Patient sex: F
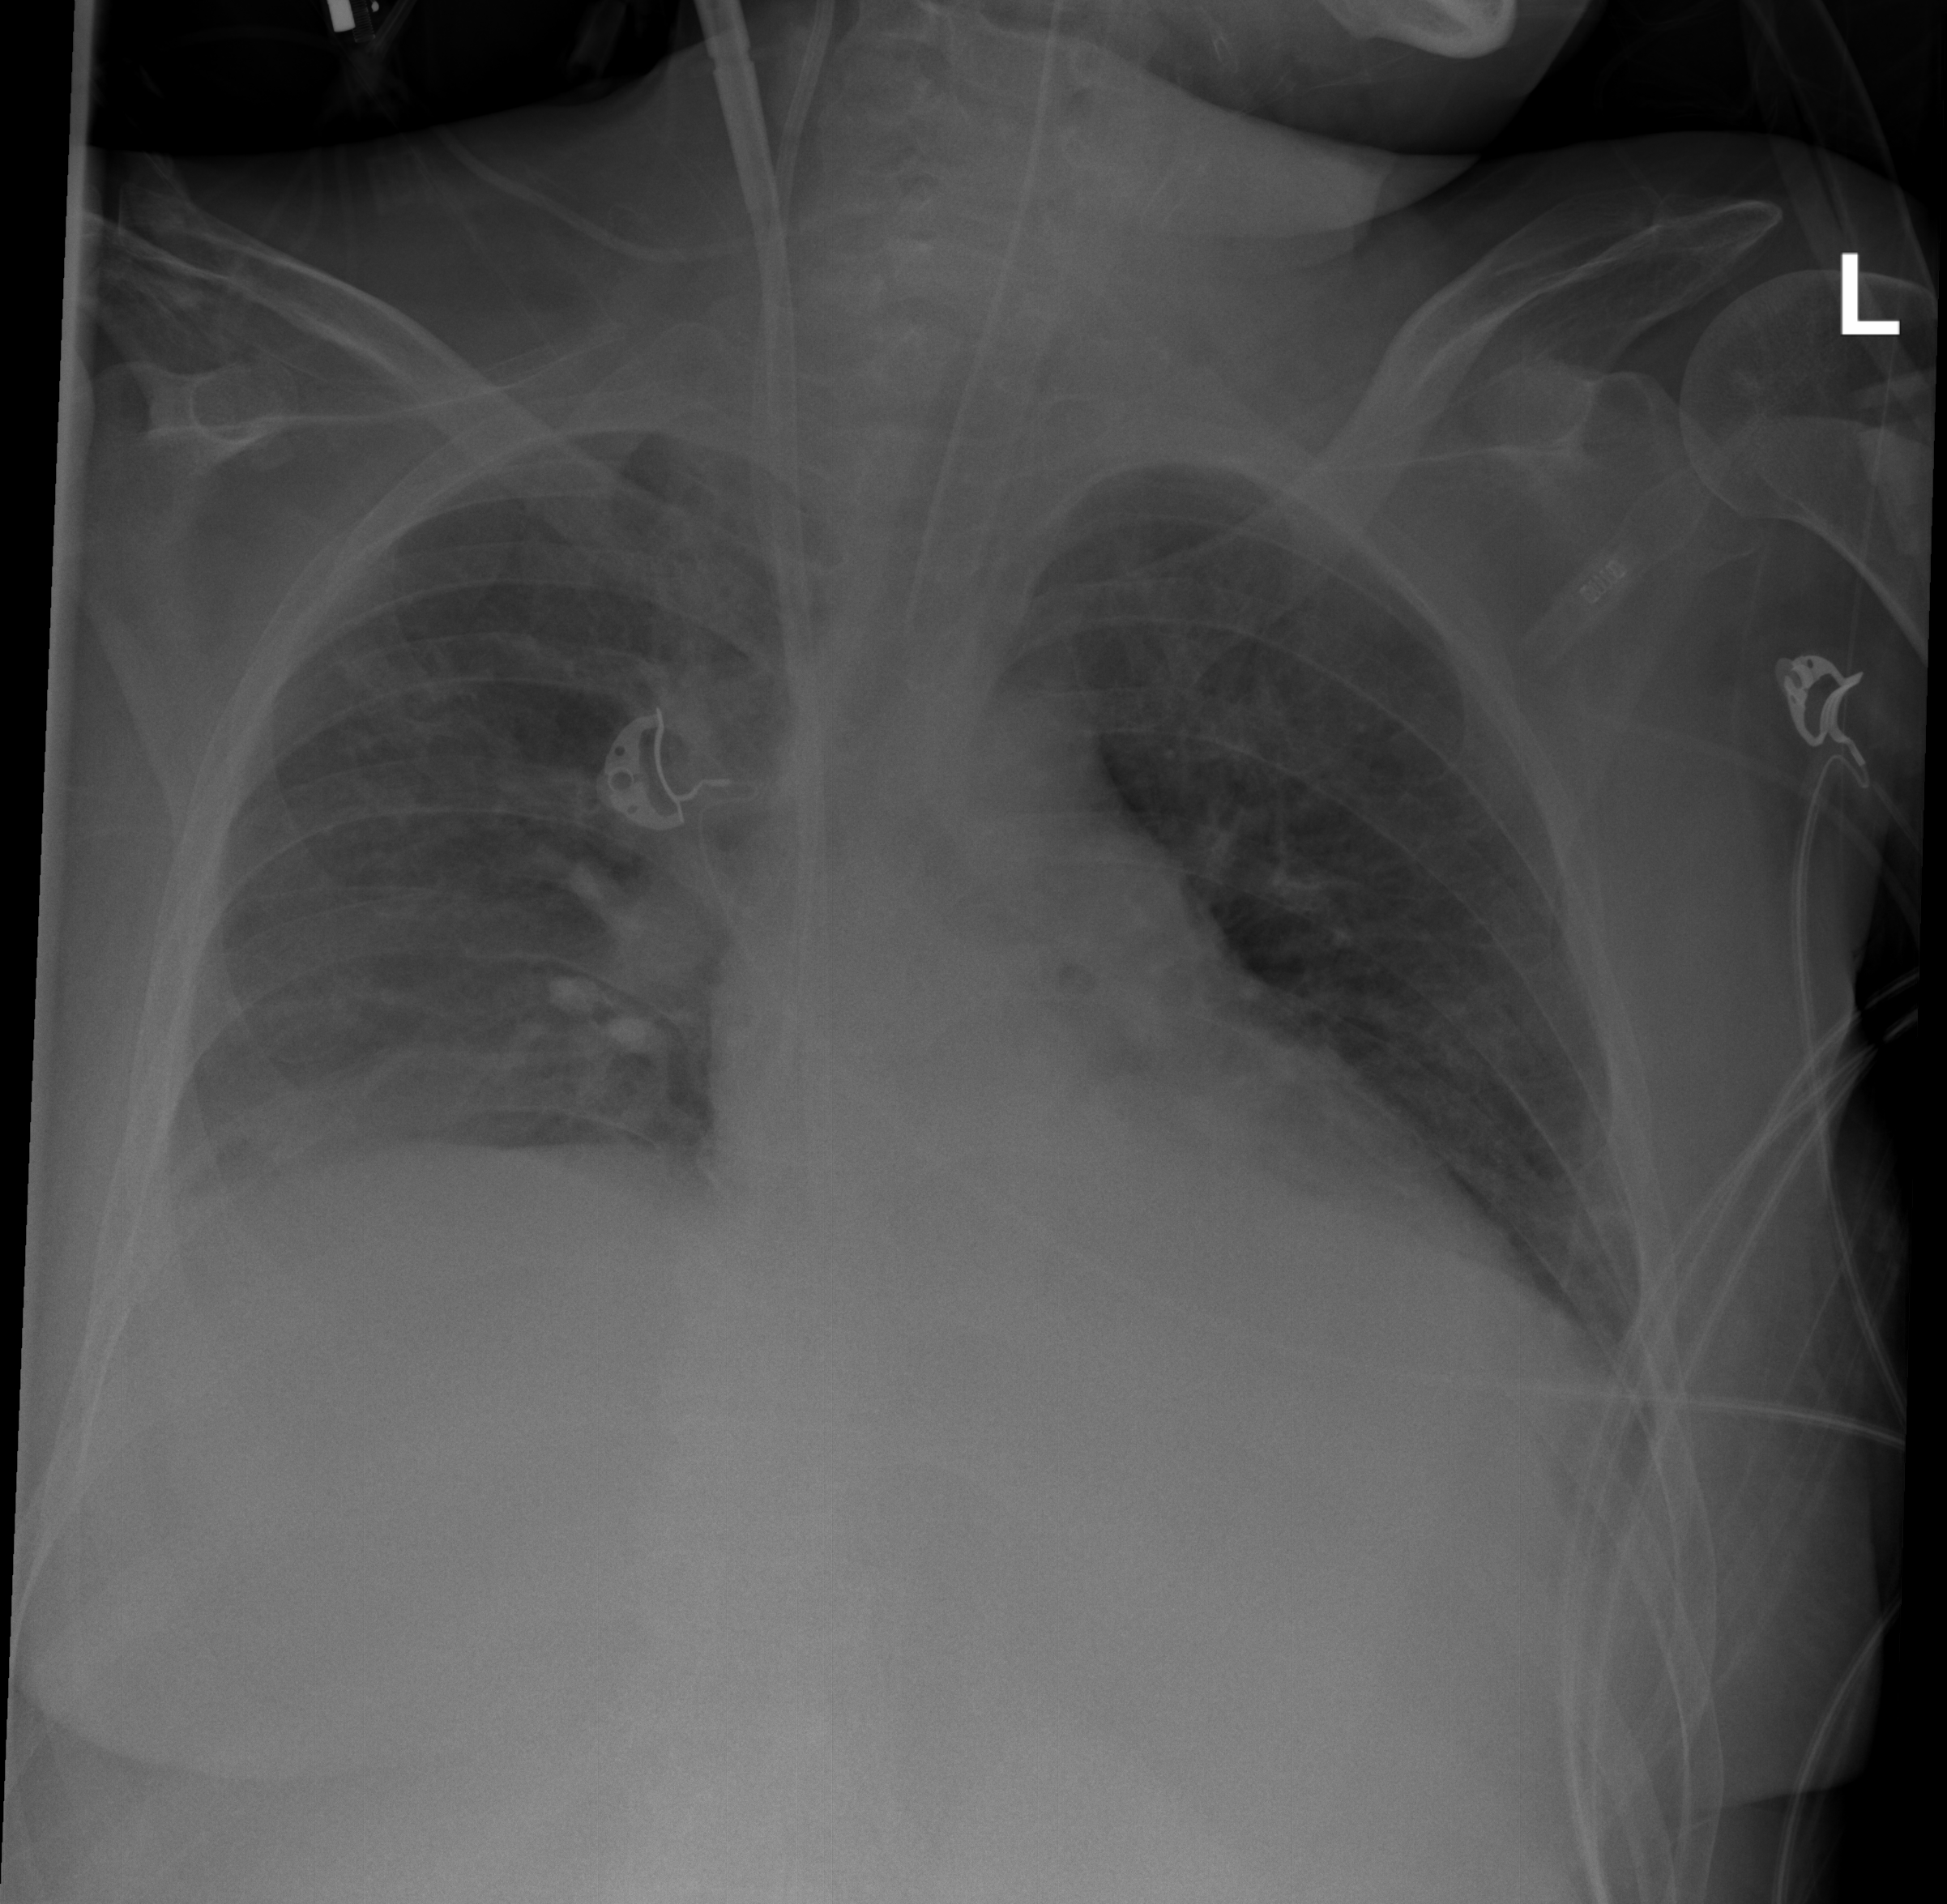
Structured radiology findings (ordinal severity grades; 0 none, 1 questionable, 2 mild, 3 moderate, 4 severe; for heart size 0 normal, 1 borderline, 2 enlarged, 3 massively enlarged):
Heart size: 2
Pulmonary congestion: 2
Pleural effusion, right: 2
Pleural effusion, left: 0
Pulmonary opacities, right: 0
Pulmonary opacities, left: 0
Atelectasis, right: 2
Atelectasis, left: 0